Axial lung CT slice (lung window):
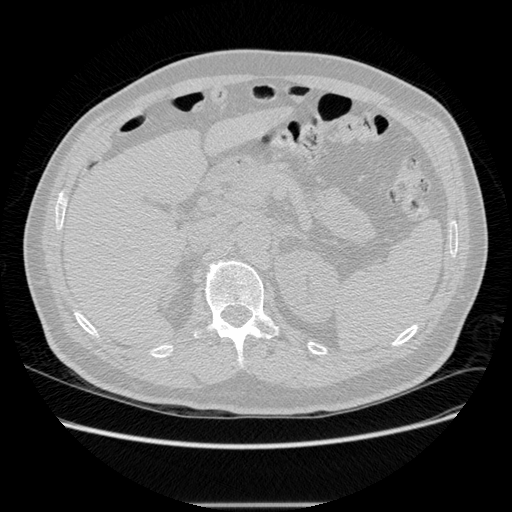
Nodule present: no